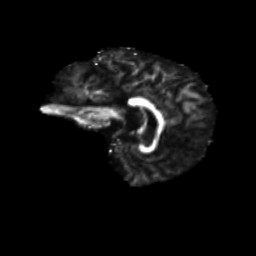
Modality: FA
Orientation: sagittal
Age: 68
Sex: male
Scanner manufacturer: siemens
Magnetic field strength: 3 T
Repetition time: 4.71 s
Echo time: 0.0906 s